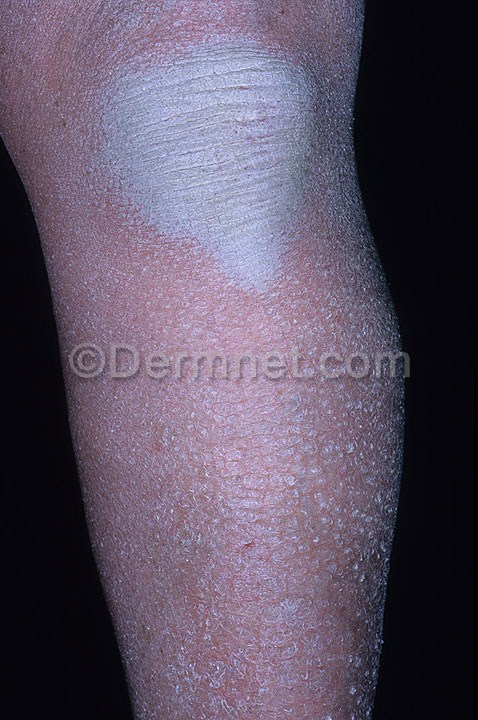
Disease: Atopic Dermatitis Photos